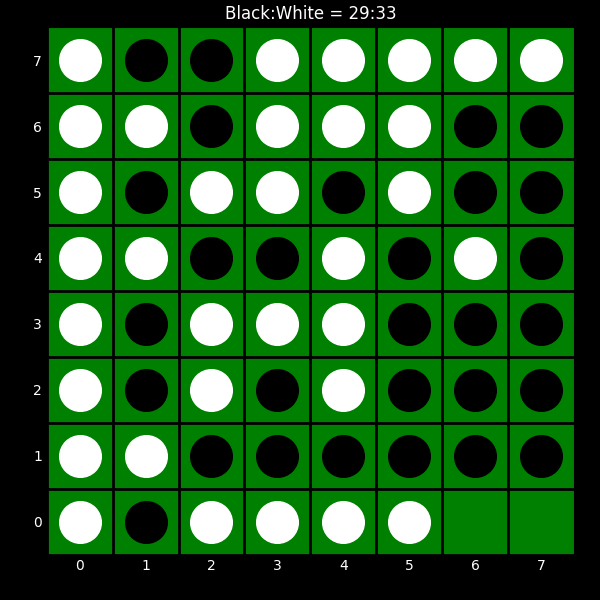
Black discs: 29
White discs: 33